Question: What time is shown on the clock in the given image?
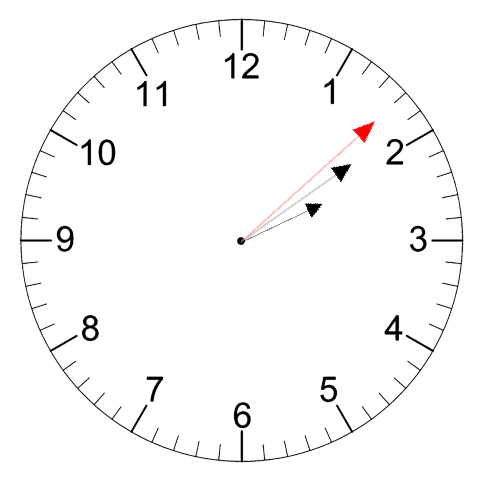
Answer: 02:09:08